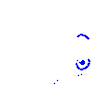
Particle: kaon